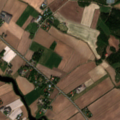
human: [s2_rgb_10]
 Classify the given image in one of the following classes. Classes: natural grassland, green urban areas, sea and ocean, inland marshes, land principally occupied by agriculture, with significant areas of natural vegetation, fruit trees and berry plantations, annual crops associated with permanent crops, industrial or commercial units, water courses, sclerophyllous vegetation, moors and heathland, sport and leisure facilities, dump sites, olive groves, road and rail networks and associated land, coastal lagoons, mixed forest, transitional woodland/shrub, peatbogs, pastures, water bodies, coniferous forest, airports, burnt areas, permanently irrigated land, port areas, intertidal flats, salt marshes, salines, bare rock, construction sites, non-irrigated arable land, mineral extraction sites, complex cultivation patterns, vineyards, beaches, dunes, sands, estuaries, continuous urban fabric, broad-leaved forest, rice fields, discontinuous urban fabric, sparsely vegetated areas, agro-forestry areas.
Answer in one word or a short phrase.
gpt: non-irrigated arable land, land principally occupied by agriculture, with significant areas of natural vegetation, coniferous forest